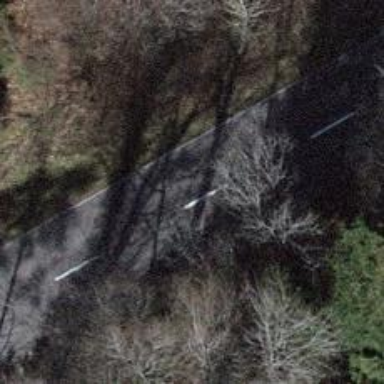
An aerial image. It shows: Tertiary road with asphalt surface.